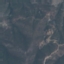
Land use / land cover: HerbaceousVegetation